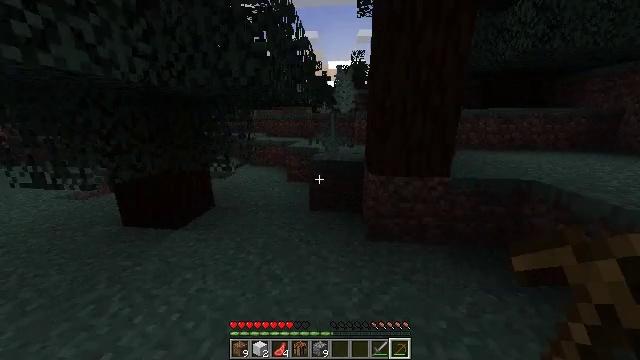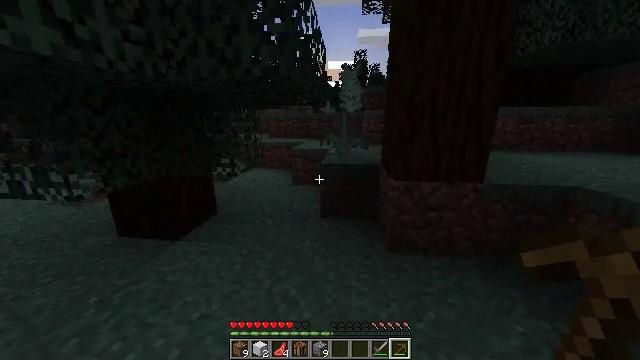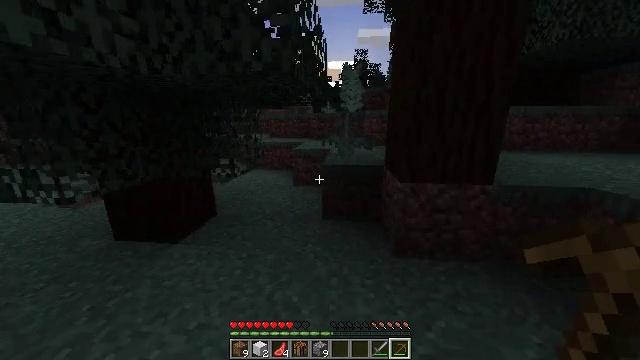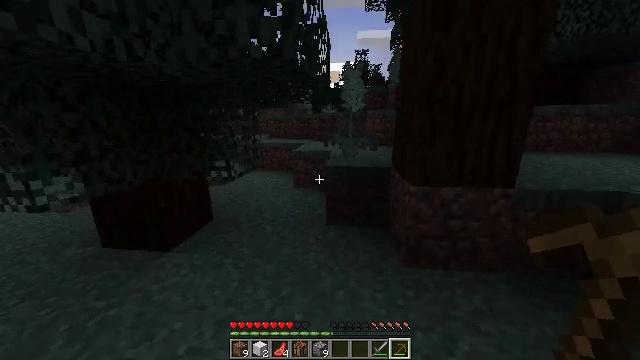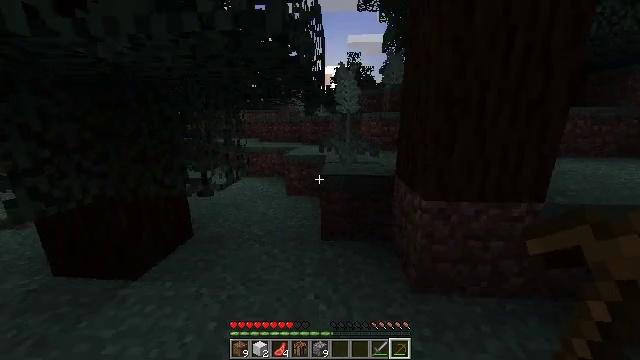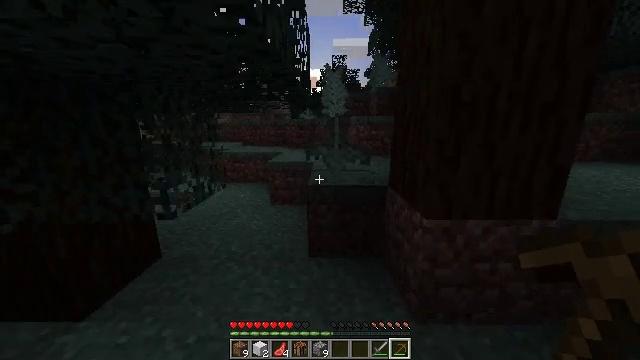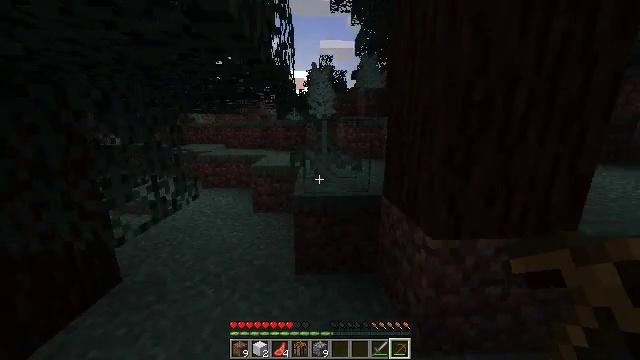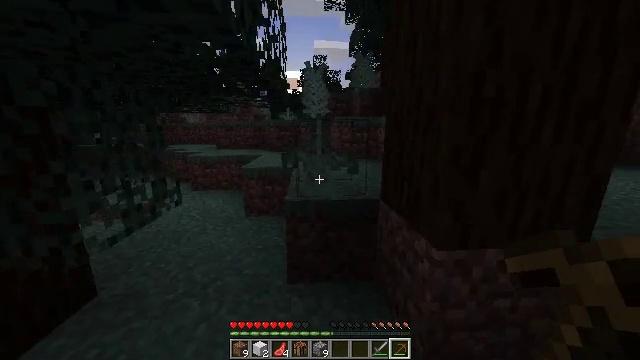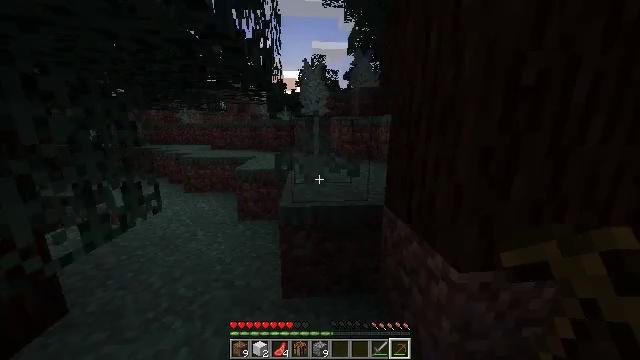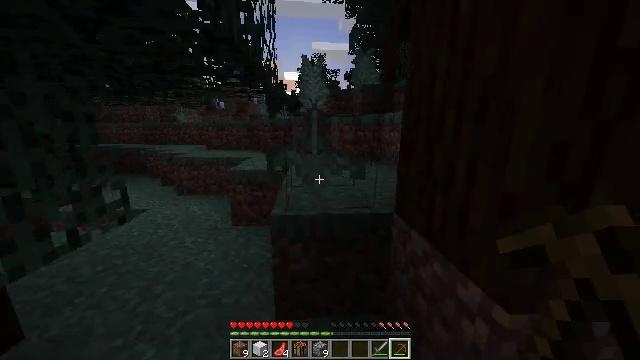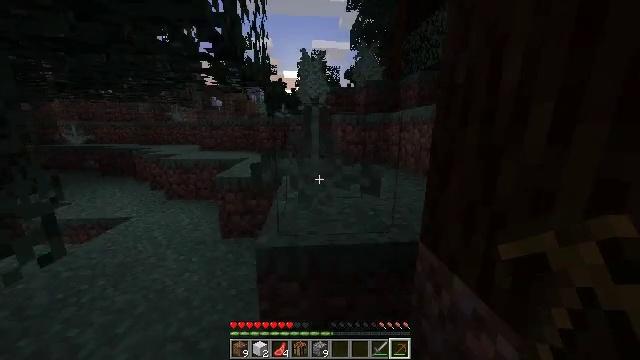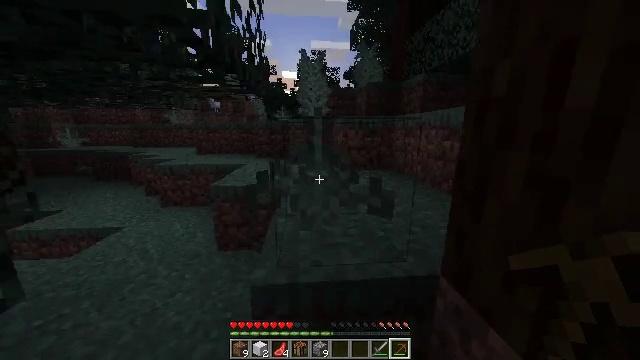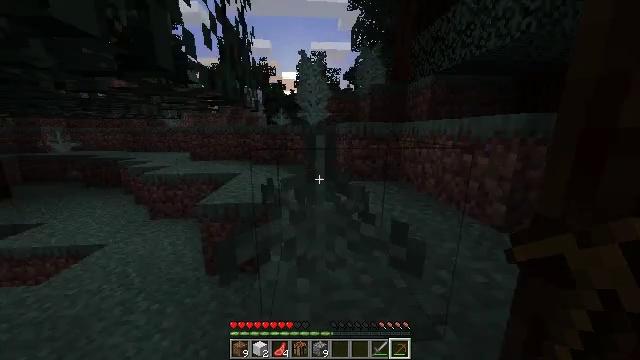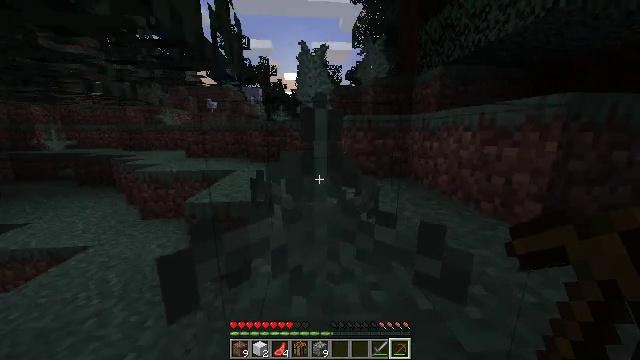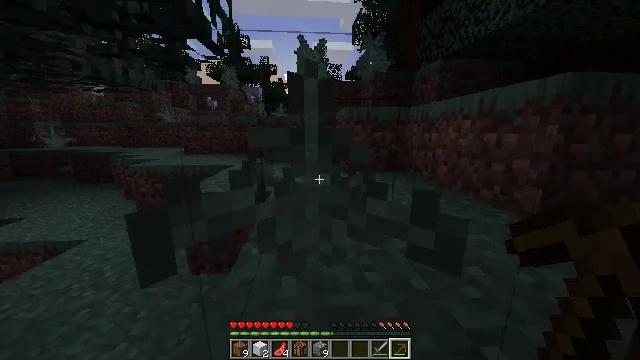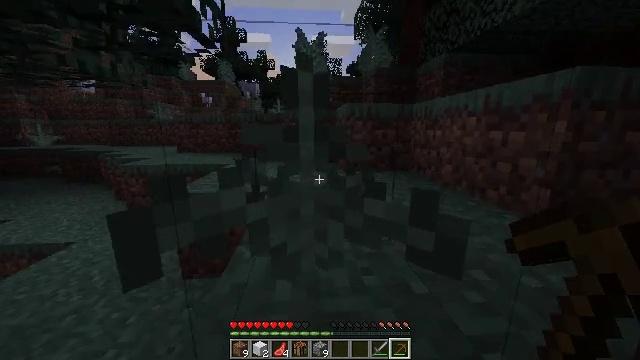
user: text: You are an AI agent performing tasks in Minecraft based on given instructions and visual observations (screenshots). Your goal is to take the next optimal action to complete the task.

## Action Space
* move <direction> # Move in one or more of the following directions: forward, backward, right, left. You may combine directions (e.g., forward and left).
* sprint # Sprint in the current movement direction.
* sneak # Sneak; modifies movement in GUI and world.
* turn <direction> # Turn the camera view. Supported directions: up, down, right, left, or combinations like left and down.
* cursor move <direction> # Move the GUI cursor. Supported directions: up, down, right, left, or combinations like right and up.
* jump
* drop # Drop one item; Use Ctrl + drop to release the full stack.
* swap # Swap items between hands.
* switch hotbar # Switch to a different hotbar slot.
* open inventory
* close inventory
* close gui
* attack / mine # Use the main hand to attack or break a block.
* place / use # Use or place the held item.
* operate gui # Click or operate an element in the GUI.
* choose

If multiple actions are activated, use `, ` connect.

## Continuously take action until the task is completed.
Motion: motion action
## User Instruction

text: Collect the large fern.
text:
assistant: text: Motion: move forward
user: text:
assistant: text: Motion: move forward
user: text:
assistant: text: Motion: move forward
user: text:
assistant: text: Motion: move forward, turn right
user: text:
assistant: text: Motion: move forward, turn right
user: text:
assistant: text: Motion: move forward, turn right
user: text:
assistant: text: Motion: move forward, turn right
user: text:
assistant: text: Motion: move forward
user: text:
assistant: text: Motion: move forward
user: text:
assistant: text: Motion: move forward
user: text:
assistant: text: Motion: move forward, jump
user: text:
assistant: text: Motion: move forward, jump
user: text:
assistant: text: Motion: move forward, jump
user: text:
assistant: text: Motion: move forward, jump
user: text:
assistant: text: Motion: move forward, jump
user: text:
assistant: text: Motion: move forward
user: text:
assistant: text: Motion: move forward
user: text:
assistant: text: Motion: move forward
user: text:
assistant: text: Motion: move forward
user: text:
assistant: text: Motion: move forward
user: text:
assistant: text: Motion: move forward
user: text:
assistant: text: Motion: move forward, jump
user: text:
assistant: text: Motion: move forward, jump
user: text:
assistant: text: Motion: move forward, jump
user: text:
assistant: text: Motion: move forward, jump
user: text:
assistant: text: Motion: move forward, jump
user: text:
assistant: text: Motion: move forward
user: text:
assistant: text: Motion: move forward
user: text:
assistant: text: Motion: move forward
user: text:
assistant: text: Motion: move forward